Question: So I have a relatively simple problem (and I think that there may be some duplicates of my question out there) but I just can't seem to figure it out and I would really appreciate any and all help.
I have a dataset and in one column, I have multiple rows of different 11-digit numbers. I hope to obtain the last 6 digits of each number and I hope to be able to create a new column in my dataset with the results.
Below is an example:
'''
random_num <- c(<PHONE>, <PHONE>, <PHONE>,
<PHONE>, <PHONE>, <PHONE>)
random_stuff <- c(2, 5, 6, 2, 5, 3)
data_frame <- cbind(random_num, random_stuff)
'''
And I hope to get an output that shows something like this:

So far, this is what I have:
'''
conversion <- function (x) {
for (i in nrow(x))
{
c <- as.character[i]
be <- substring(c, seq(1, nchar(c), 1), seq(1, nchar(c), 1))
ad <- paste(be[6], be[7], be[8], be[9], be[10], be[11], sep = "")
final <- as.numeric(ad)
return(final)
}
}
finalr <- conversion(data_frame)
finalr
'''
But I either get the error message saying that
> 'Error in as.character[i]: object of type 'builtin' is not subsettable' or 'Error in mutate_impl(.data, dots) : Evaluation error: 'to' must be of length 1.'
Will really appreciate any advice. Thank you!
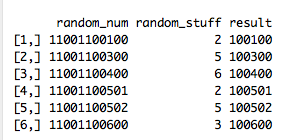
Answer: I've converted your dataset in a dataframe:
'''
random_num <- c(<PHONE>, <PHONE>, <PHONE>,
<PHONE>, <PHONE>, <PHONE>)
random_stuff <- c(2, 5, 6, 2, 5, 3)
data_frame <- data.frame(random_num, random_stuff)
data_frame$result <- substring(data_frame$random_num, nchar(data_frame$random_num)-6+1)
> data_frame
random_num random_stuff result
<PHONE> 2 100100
2 <PHONE> 5 100300
3 <PHONE> 6 100400
4 <PHONE> 2 100501
5 <PHONE> 5 100502
6 <PHONE> 3 100600
'''